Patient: sex M, age 44
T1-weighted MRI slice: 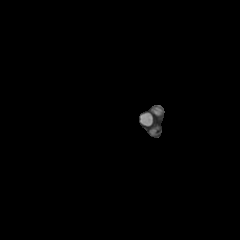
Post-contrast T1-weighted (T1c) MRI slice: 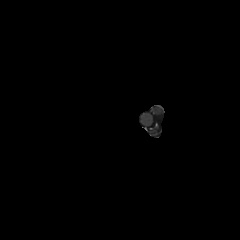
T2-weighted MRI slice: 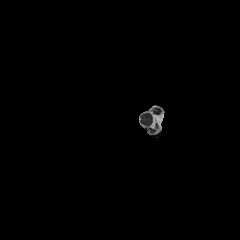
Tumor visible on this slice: no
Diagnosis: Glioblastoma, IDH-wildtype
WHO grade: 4